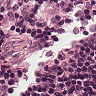
Metastatic tissue present: no